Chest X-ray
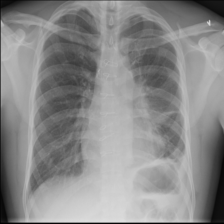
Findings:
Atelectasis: negative
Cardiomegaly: negative
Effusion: negative
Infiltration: positive
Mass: negative
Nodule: negative
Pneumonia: negative
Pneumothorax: negative
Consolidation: negative
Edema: negative
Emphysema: negative
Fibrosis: negative
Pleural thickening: negative
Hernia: negative